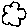
Label: cloud